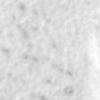
Label: no_change